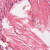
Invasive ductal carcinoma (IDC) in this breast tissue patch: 0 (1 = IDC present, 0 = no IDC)